Question: I need to get a property from a response and use it in another request. After 2hrs of googling I am none the wiser...
I have the following XML response and I need to extract the COID value.
'''
<s:Envelope xmlns:s="http://schemas.xmlsoap.org/soap/envelope/">
<s:Header>
<UsedRacfAccount xmlns="http://www.aaa.zz/webservices/" xmlns:i="http://www.w3.org/2001/XMLSchema-instance">
<Id>TestUser</Id>
</UsedRacfAccount>
<RequestInfo xmlns="http://www.aaa.zz/webservices/" xmlns:i="http://www.w3.org/2001/XMLSchema-instance">
<Id>20f4b4dc-d47e-40c8-9923-85a767e2b88f</Id>
</RequestInfo>
</s:Header>
<s:Body>
<ZZ9V2P1Response xmlns="http://www.aaa.zz/webservices/ZZ9V2P1" xmlns:xsd="http://www.w3.org/2001/XMLSchema" xmlns:xsi="http://www.w3.org/2001/XMLSchema-instance">
<response>
<SEVERITY-CODE>I</SEVERITY-CODE>
<ROLLBACK-INDICATOR>N</ROLLBACK-INDICATOR>
<ORIGIN-SERVERID>0</ORIGIN-SERVERID>
<RETURN-CODE>1</RETURN-CODE>
<REASON-CODE>1</REASON-CODE>
<EXPORT-XXX>
<COID>221000072015</COID>
<KODE>N</KODE>
</EXPORT-XXX>
</response>
</ZZ9V2P1Response>
</s:Body>
</s:Envelope>
'''
I have added the Property Transfer step to check what, if anything, is read from the response and it looks like this...

In theory I guess it should grab the COID and write it to coid property. But for all that is holy or unholy I cannot find any XPath that would return not only the coid, but anything.
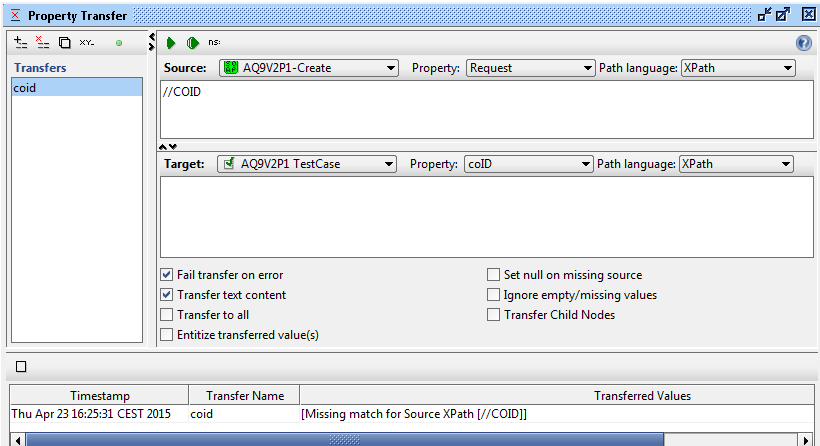
Answer: You need the namespace. For just a transfer, you can use a wildcard: '//*:COID'.
Also, your screenshot says Property: , but your sample XML says: .